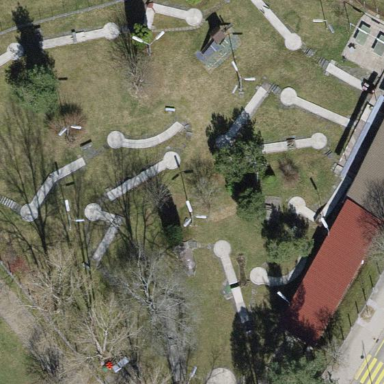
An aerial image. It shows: Miniature golf course.